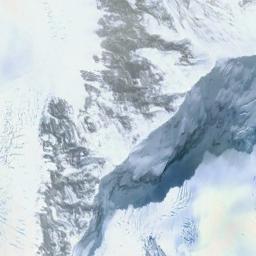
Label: snowberg